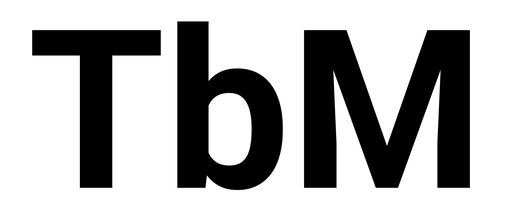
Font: Roboto_Bold